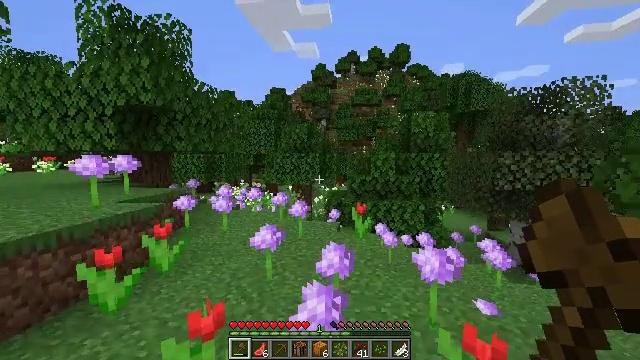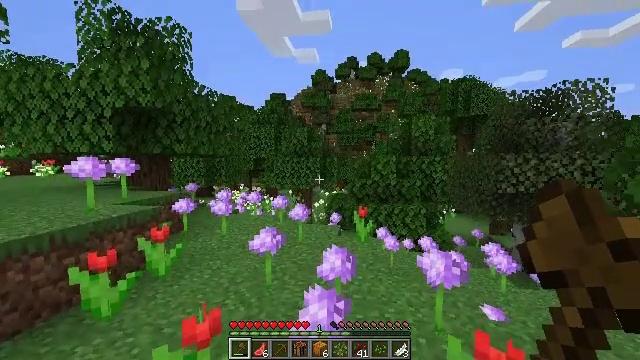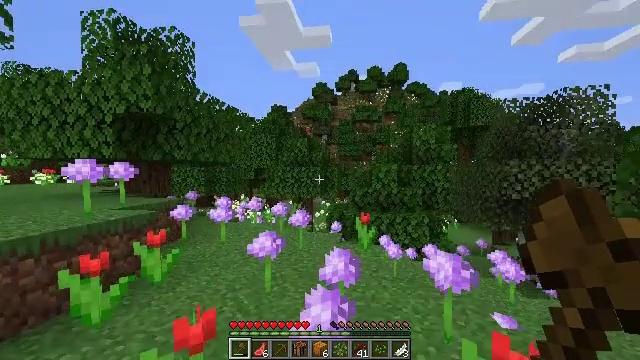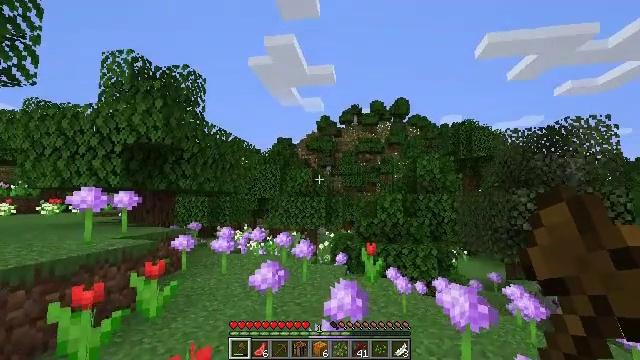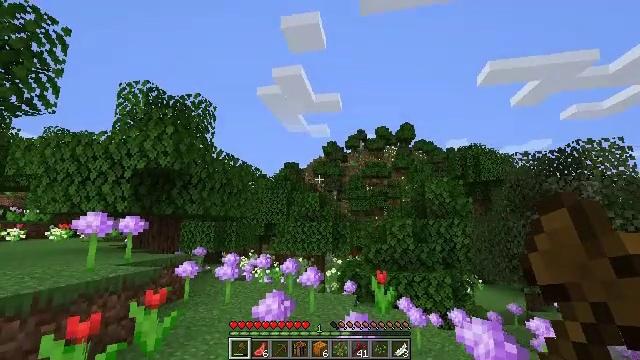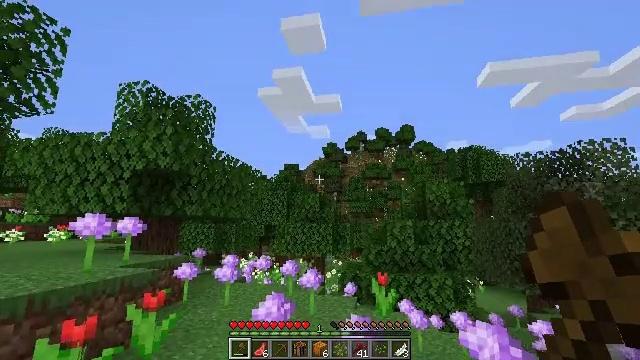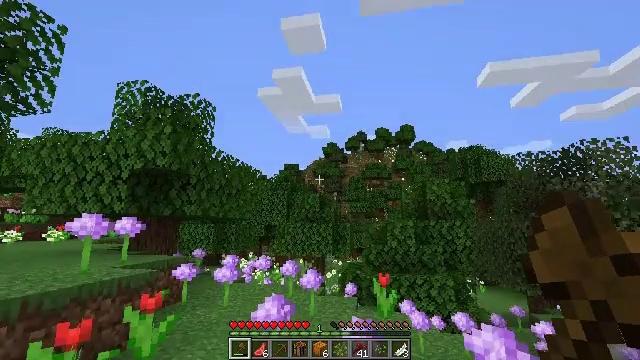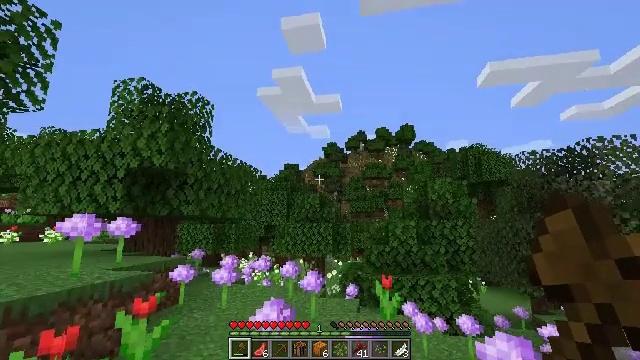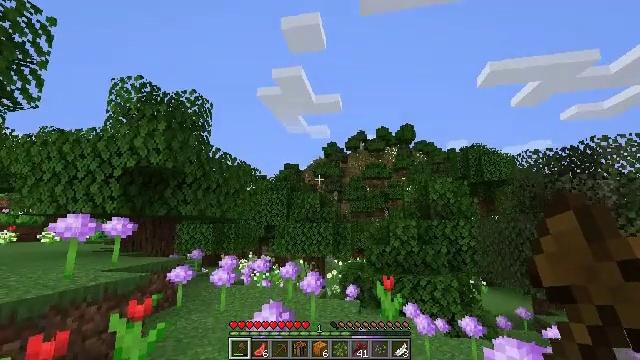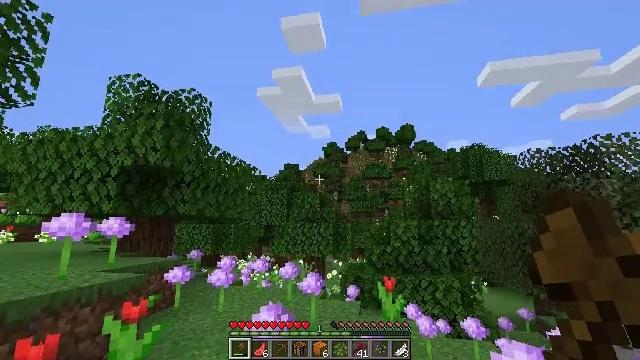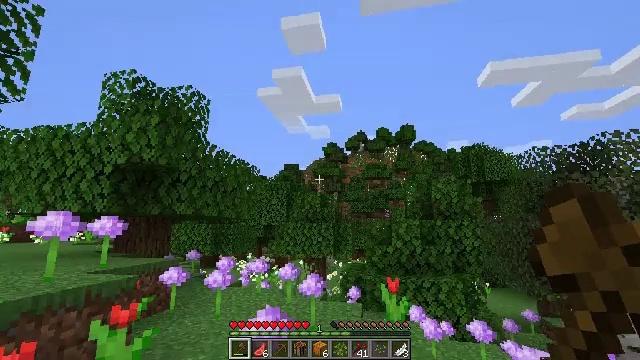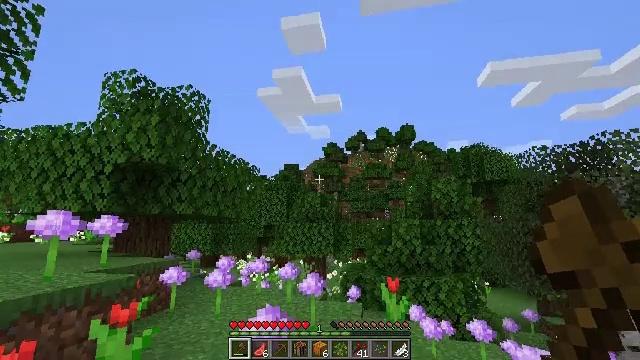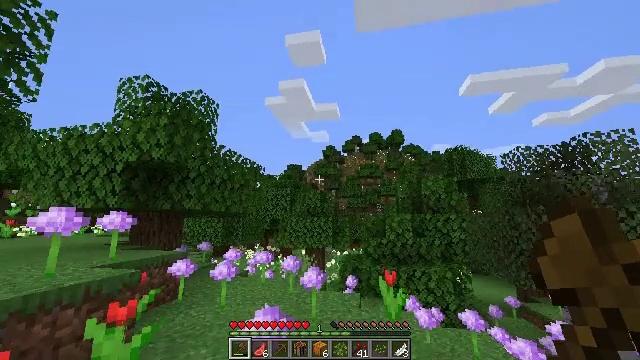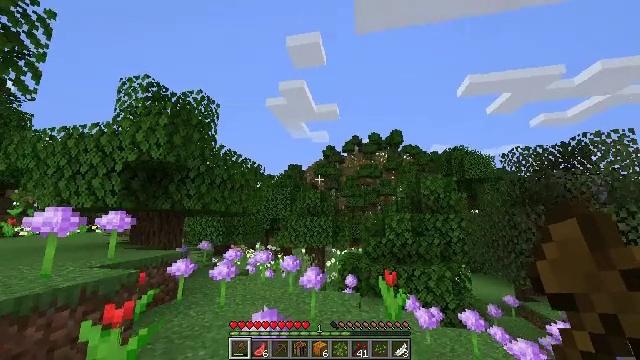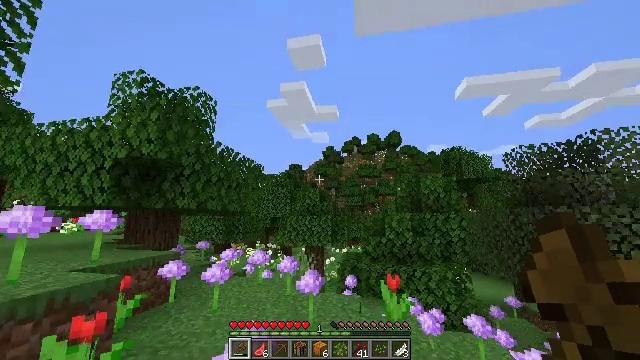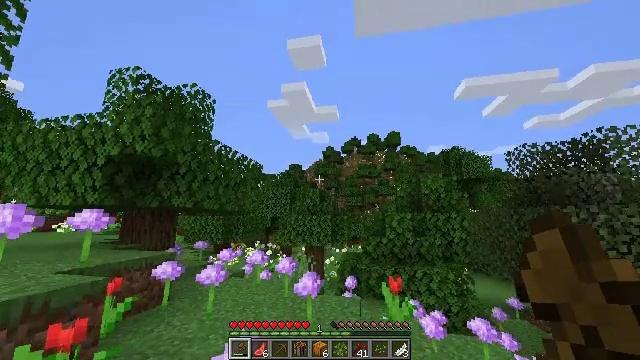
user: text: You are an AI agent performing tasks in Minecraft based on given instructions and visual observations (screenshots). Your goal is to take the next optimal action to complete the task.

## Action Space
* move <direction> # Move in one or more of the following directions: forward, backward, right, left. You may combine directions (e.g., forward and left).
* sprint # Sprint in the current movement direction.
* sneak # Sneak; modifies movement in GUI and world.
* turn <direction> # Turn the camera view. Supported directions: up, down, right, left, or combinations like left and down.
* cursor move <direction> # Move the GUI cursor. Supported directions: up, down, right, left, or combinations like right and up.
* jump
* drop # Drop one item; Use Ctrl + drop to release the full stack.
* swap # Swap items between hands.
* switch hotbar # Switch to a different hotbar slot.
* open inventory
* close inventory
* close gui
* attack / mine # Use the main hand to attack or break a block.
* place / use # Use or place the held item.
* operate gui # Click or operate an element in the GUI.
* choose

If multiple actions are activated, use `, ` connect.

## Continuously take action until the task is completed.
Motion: motion action
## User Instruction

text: Gather a cornflower for decorations.
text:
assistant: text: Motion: move forward, turn up
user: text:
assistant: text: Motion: turn up
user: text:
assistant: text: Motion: turn up
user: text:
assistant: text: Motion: turn left and up
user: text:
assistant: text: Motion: no_op
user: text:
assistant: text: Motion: move forward
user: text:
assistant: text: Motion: move forward
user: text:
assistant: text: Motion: no_op
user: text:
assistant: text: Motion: no_op
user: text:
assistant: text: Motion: move forward
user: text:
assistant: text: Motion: move forward
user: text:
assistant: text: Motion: move forward
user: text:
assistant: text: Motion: move forward
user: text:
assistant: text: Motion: move forward
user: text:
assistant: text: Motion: move forward
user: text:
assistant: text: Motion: move forward
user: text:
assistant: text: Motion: move forward
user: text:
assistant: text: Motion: move forward
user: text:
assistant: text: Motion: move forward
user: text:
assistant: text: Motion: move forward
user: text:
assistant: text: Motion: move forward
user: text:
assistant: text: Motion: move forward
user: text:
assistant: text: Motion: move forward
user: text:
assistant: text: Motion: move forward
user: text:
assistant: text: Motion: move forward, turn down
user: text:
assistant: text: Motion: move forward, turn down
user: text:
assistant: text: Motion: move forward, turn down
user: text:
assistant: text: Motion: move forward, turn down
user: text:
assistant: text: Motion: move forward, turn down
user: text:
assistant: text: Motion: move forward, turn down